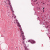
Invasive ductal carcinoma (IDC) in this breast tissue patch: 0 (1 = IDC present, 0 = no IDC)